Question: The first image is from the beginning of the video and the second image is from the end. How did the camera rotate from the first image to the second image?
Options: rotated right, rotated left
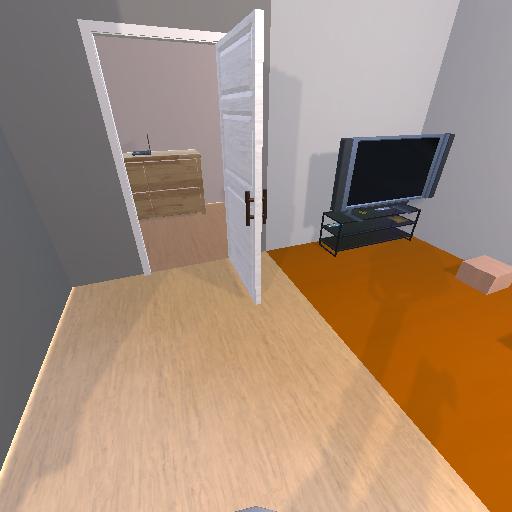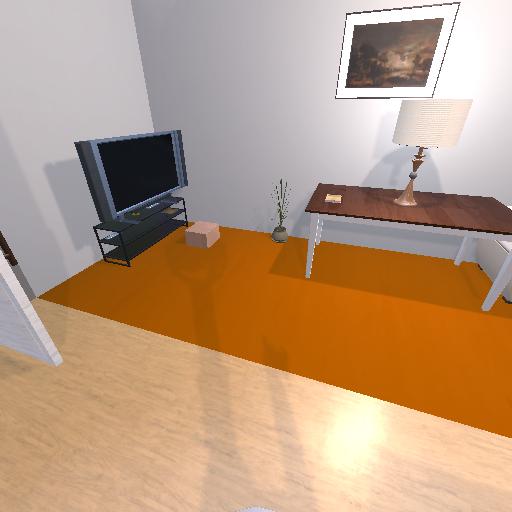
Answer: rotated right